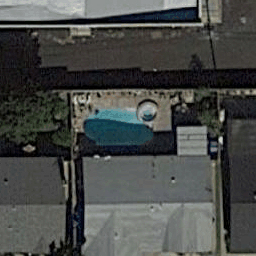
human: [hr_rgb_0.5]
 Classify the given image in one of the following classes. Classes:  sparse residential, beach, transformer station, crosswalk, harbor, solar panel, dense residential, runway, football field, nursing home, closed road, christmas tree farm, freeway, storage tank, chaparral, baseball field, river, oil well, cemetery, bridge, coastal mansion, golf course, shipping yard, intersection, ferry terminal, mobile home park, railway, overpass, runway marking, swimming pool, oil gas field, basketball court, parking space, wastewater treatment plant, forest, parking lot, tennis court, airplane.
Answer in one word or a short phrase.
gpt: swimming pool